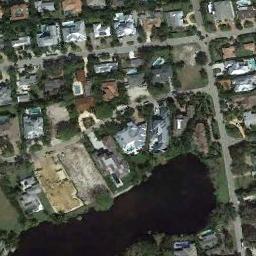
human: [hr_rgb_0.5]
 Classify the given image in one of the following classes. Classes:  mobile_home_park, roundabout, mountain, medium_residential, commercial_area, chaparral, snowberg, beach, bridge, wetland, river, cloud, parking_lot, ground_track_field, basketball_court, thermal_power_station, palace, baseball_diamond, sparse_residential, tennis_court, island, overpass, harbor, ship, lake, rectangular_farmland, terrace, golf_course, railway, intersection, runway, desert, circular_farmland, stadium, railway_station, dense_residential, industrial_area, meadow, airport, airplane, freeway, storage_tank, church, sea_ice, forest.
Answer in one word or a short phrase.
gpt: dense_residential